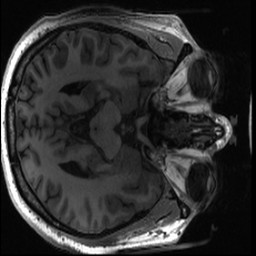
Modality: T1w
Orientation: axial
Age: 32
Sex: male